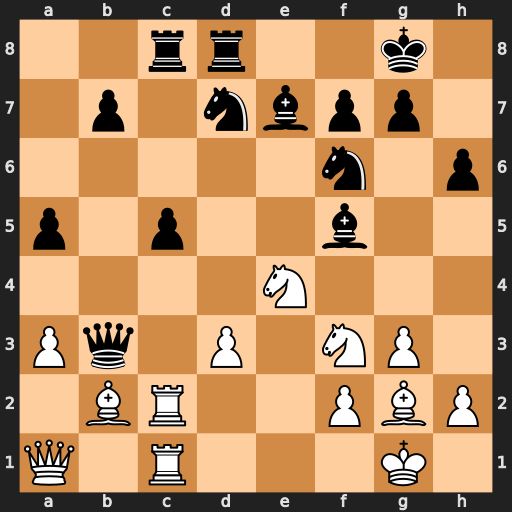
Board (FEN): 2rr2k1/1p1nbpp1/5n1p/p1p2b2/4N3/Pq1P1NP1/1BR2PBP/Q1R3K1
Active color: w
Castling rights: -
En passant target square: -
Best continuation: Nd4 cxd4 Rxc8 Rxc8 Rxc8+